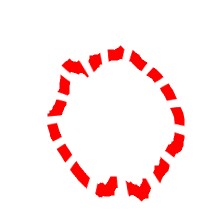
Shape: circle